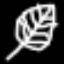
Label: leaf